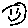
Label: smiley face